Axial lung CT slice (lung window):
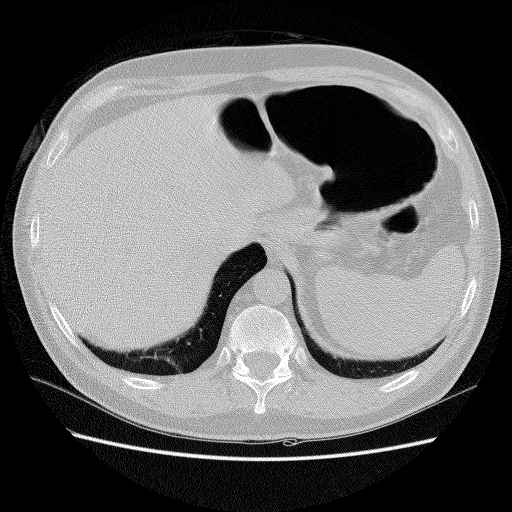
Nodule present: no